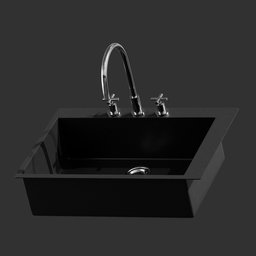
Label: appliances